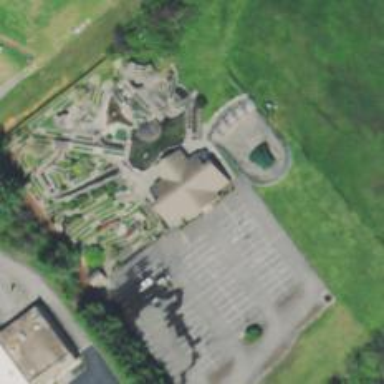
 which also features miniature golf section."